Question: C# WinForms:
Can't figure out why it is showing scoll bars in this screen shot?
I still want it to show Vertical scroll bars "as needed", but this horizontal scroll bar? Why is it showing? My items aren't that wide...

here is also some initialization I am doing on FormLoad ..if any part of that is the culprit
'''
listView.Scrollable = true;
listView.FullRowSelect = true;
listView.View = View.Details;
listView.HeaderStyle = ColumnHeaderStyle.None;
ColumnHeader header = new ColumnHeader();
header.Text = "MyHeader";
header.Name = "MyColumn1";
header.Width = listView.Width;
listView.Columns.Add(header);
'''
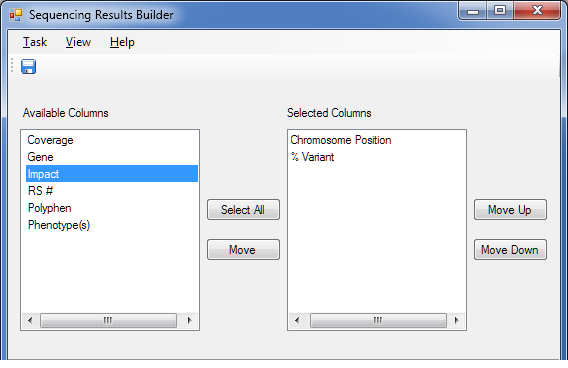
Answer: '''
header.Width = listView.Width;
'''
Nope, you forgot about the border. Fix:
'''
header.Width = listView.ClientSize.Width;
'''